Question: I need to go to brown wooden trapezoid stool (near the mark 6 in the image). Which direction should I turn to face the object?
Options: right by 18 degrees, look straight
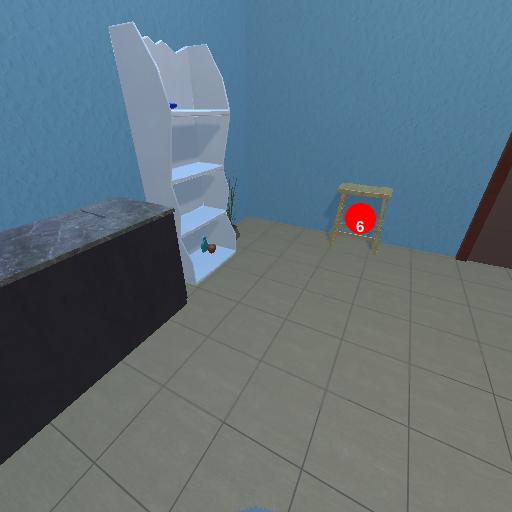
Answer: right by 18 degrees